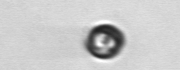
Label: Dinophyceae